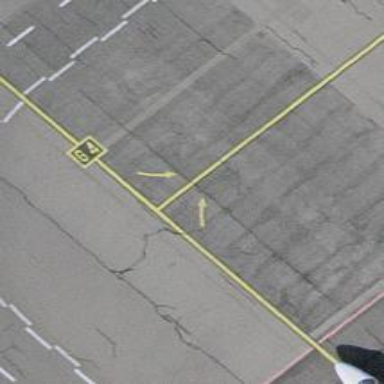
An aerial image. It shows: Airport parking position.